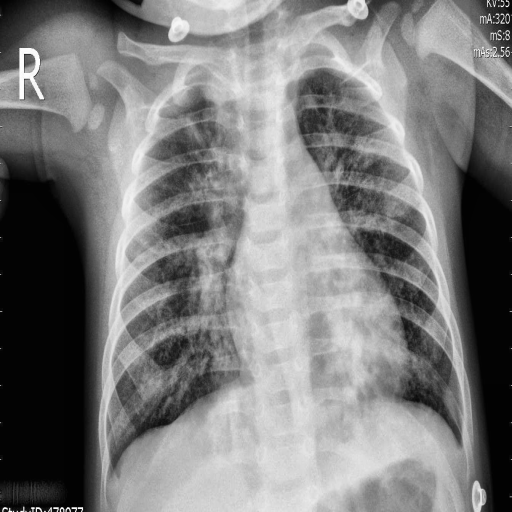
Finding: PNEUMONIA